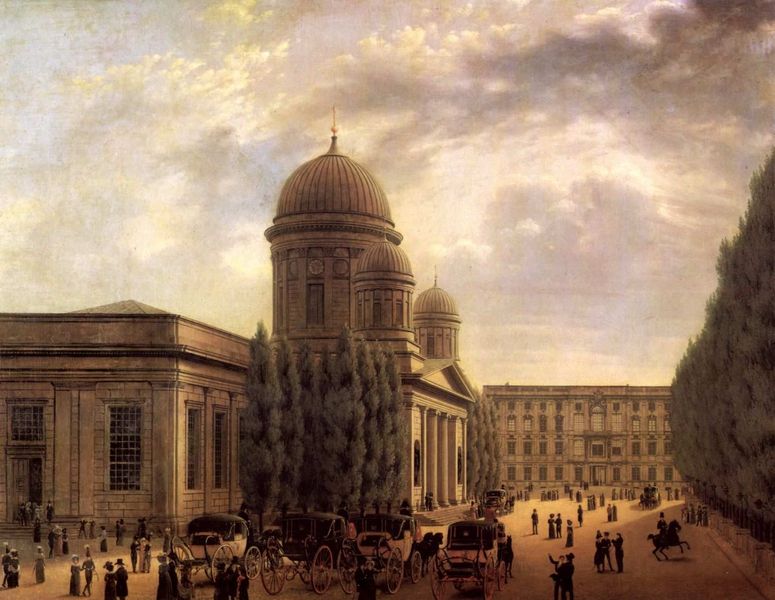
Titel: Berlin, Dom
Künstler: Carl Hasenpflug
Standort: Berlin
Institution: Märkisches Museum
Schlagwörter: baum, blau, dunkel, gemälde, himmel, schatten, wolken, bäume, dreieck, frauen, gelb, grün, landschaft, menschen, ocker, stadt, abend, braun, fenster, fussgänger, grau, hintergrund, hüte, licht, männer, schwarz, strasse, strassenszene, säulen, weiss, dach, gebäude, haus, haube, leute, malerei, zylinder, architektur, stein, bild, dämmerung, häuser, pappeln, gitter, kirche, sonne, wege, klassizismus, personen, pferd, pferde, reiter, räder, zypressen, bewölkt, ritt, sommer, ansicht, fassade, italien, passanten, perspektive, allee, baumreihe, hecke, spazieren, kutsche, kutschen, platz, speichen, wagen, kuppel, treppe, detail, uhr, stufen, gehrock, tor, grossstadt, stadtansicht, eingang, berlin, kreuz, kuppeln, sprossen, türme, dom, reihe, topografie, rathaus, städter, gesims, portikus, stadtlandschaft, pinien, museum, spaziergänger, stadtplatz, canaletto, palais, tempelfront, paare, pferdewagen, vorplatz, sáulen, kuppelbau, ansichz, droschken, hüser, eingeng, prachtstraße, grauweiß, stra?e, straasse, eppkirche, frist, eingabe